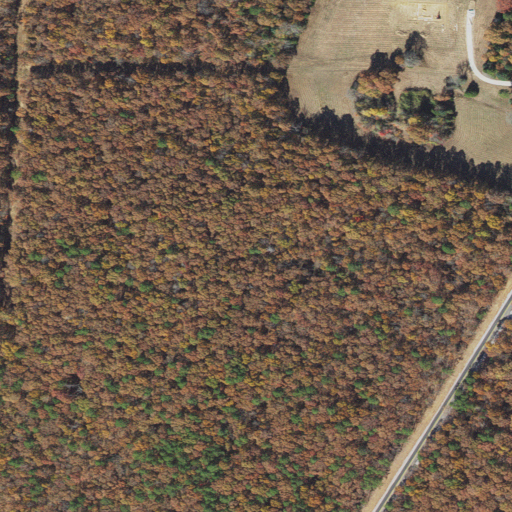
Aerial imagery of mountain in Arkansas named Kemp Hill containing deciduous forest, mixed forest, pasture, open development, evergreen forest, and low intensity development